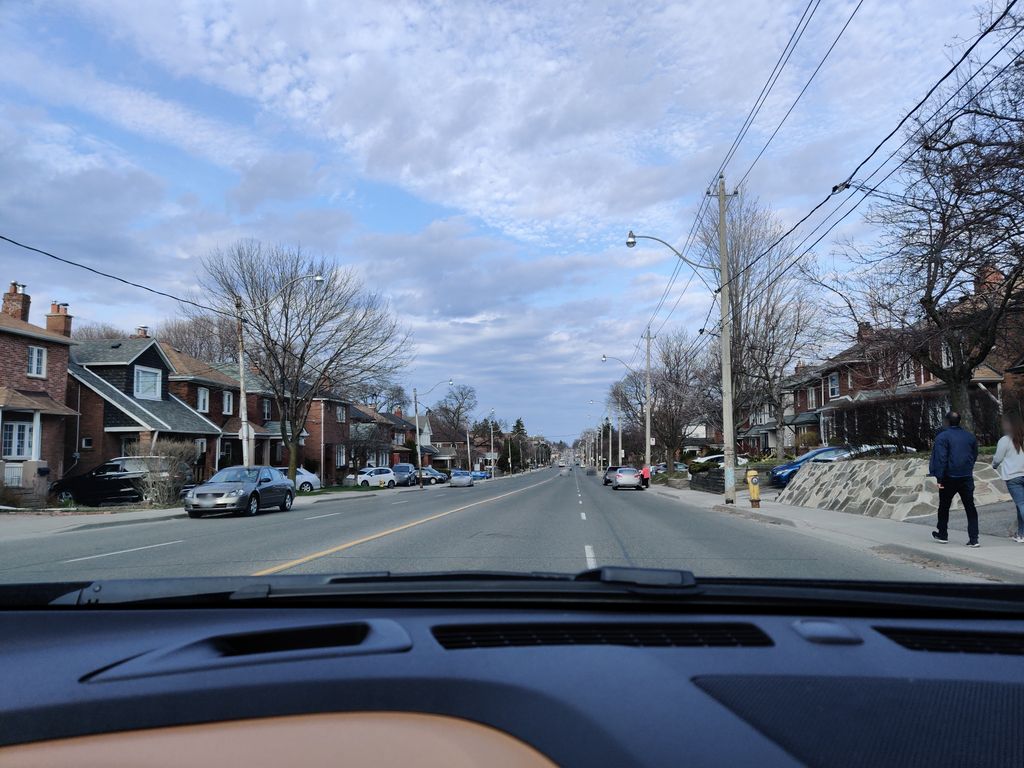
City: toronto